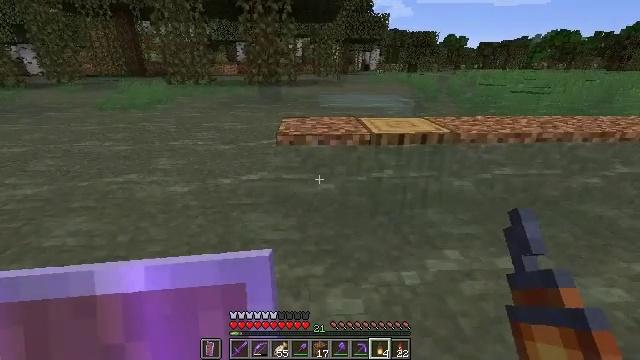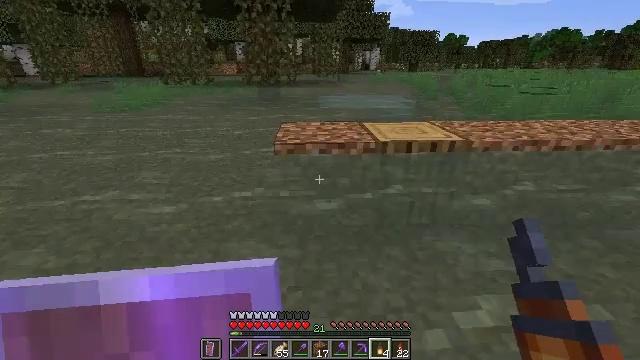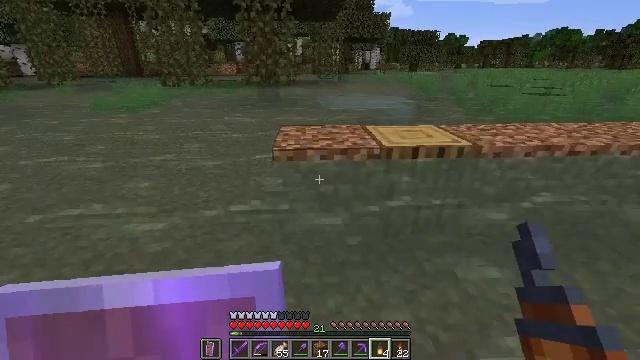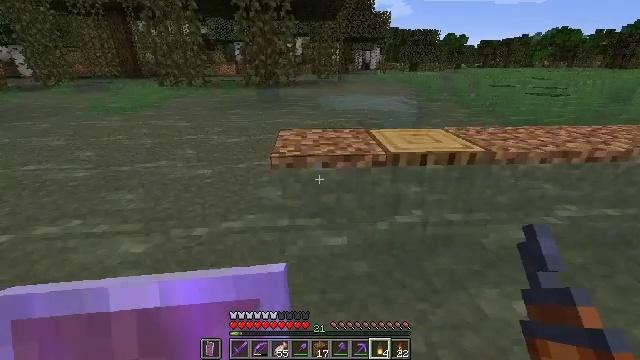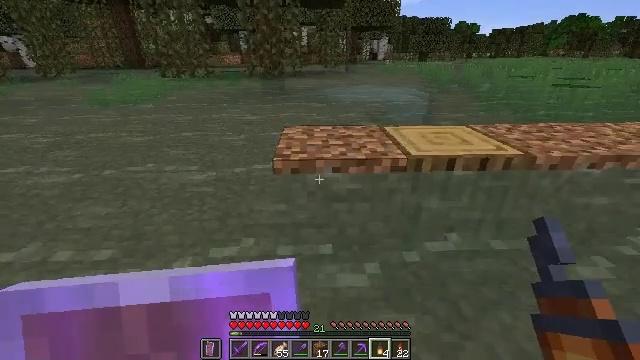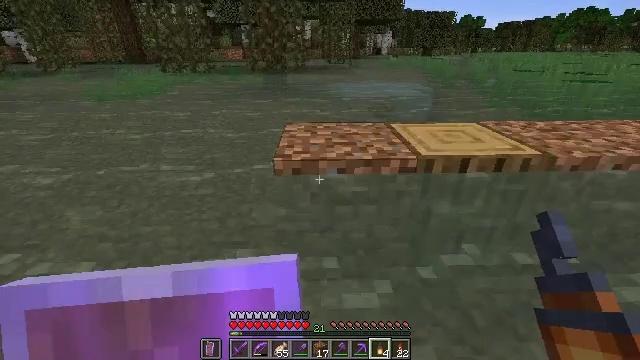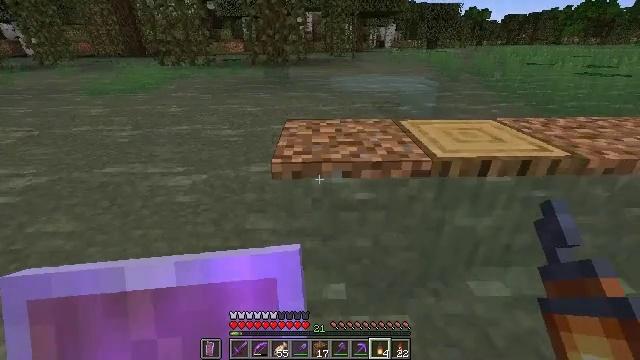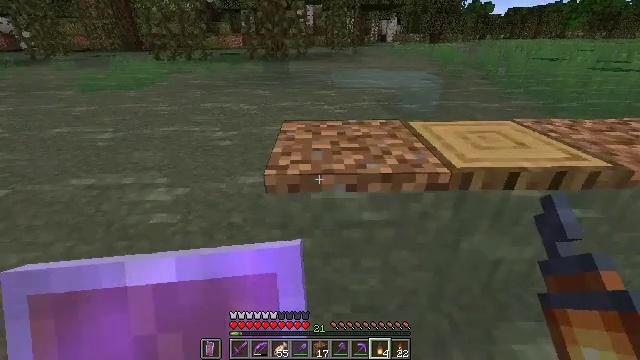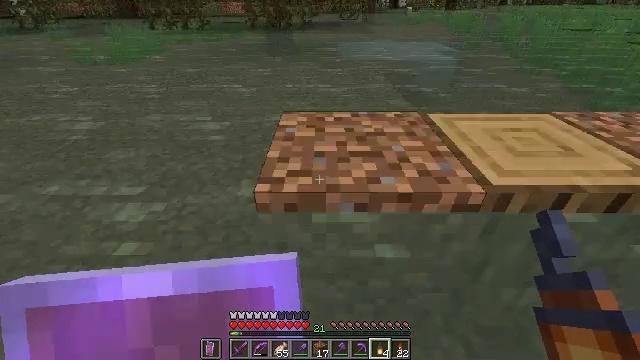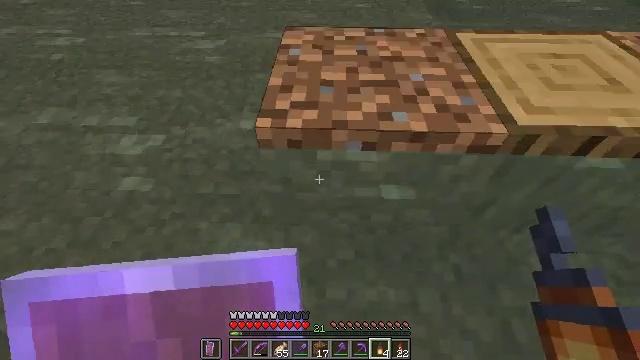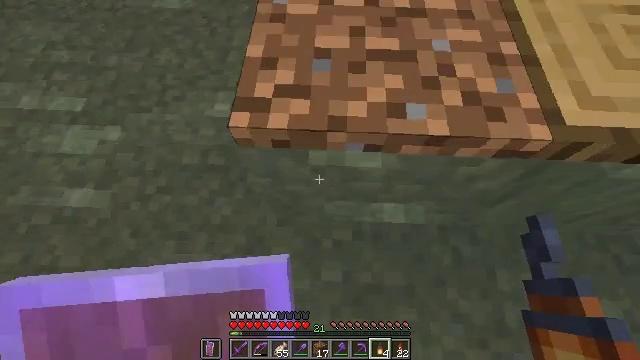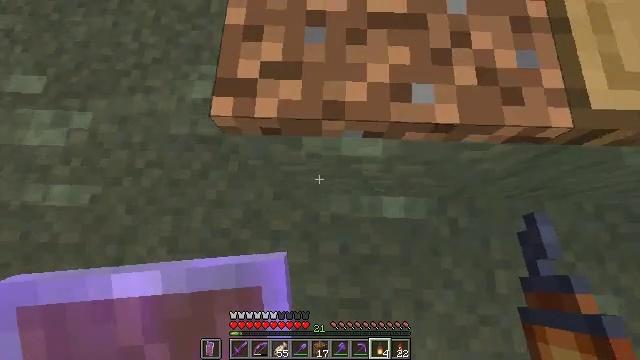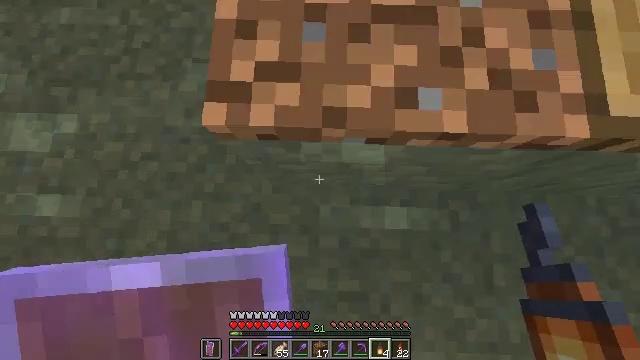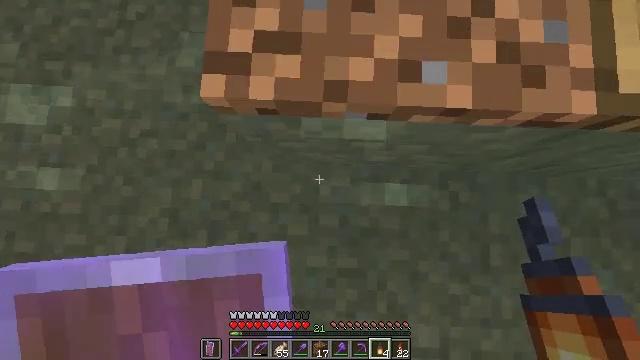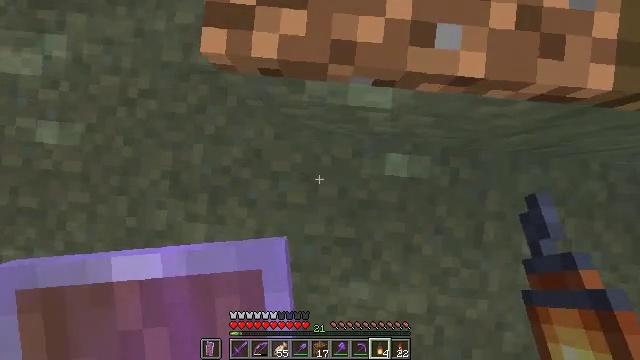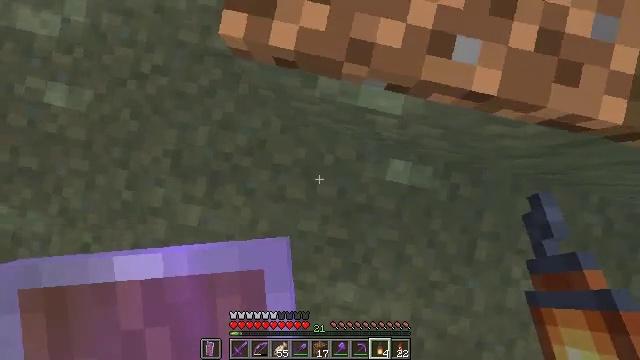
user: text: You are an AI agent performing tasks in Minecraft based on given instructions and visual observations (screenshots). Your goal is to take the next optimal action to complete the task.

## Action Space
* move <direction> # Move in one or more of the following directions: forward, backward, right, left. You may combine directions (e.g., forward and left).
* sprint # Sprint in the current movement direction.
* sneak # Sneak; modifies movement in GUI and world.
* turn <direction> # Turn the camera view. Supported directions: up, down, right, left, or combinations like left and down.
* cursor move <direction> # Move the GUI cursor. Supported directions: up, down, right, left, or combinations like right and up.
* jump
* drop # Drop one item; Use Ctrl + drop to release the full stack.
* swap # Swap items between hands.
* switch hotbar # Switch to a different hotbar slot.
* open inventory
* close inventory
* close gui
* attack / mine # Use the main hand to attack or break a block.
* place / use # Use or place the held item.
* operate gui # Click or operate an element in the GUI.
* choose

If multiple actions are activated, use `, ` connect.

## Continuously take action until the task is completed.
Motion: motion action
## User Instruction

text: Break the tree to get oak logs.
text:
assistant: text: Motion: move forward
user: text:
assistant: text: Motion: move forward
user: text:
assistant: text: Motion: move forward
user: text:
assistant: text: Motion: move forward, turn left and down
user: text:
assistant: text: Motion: move forward, turn down
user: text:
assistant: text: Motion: move forward, turn down
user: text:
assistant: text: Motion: move forward
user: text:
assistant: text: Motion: move forward, turn left and down
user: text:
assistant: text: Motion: move forward, turn left and down
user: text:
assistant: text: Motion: move forward, turn down
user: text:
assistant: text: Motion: move forward, turn down
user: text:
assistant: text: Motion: turn down
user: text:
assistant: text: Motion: turn down
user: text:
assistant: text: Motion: turn left and down
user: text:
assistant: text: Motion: turn left and down
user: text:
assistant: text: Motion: turn left and down
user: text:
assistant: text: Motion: turn left and down
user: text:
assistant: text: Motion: turn left and up
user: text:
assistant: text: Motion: turn left
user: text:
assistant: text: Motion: turn left and up
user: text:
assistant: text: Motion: turn left
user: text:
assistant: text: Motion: turn left and up
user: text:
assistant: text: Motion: turn left and up
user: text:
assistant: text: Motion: turn left and up
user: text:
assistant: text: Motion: turn left and up
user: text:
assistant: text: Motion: turn left and up
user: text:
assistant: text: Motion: turn up
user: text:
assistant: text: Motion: no_op
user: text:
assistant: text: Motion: no_op
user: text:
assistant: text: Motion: turn right